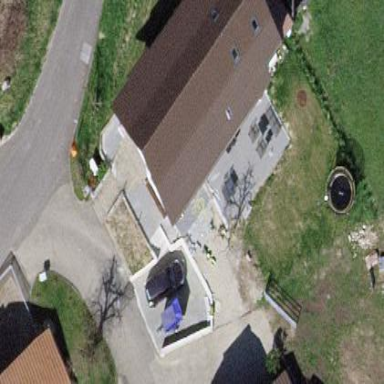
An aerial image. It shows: Detached building.